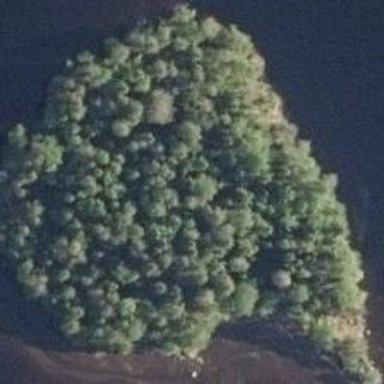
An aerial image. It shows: Islet.